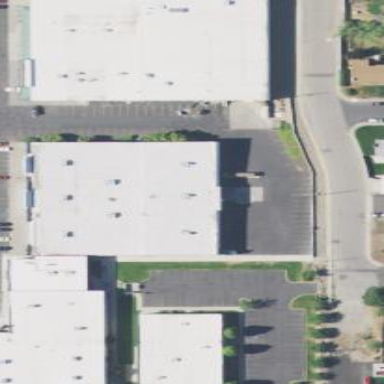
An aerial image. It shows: Retail building.